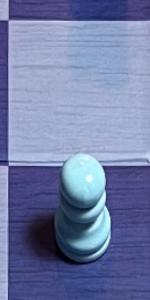
Label: Pawn_White